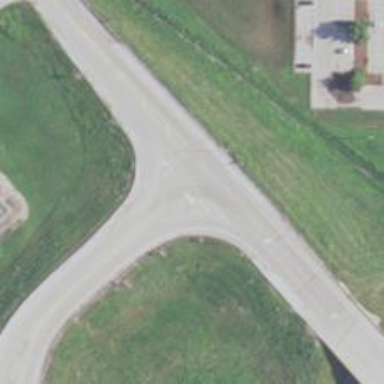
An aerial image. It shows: Stop road.